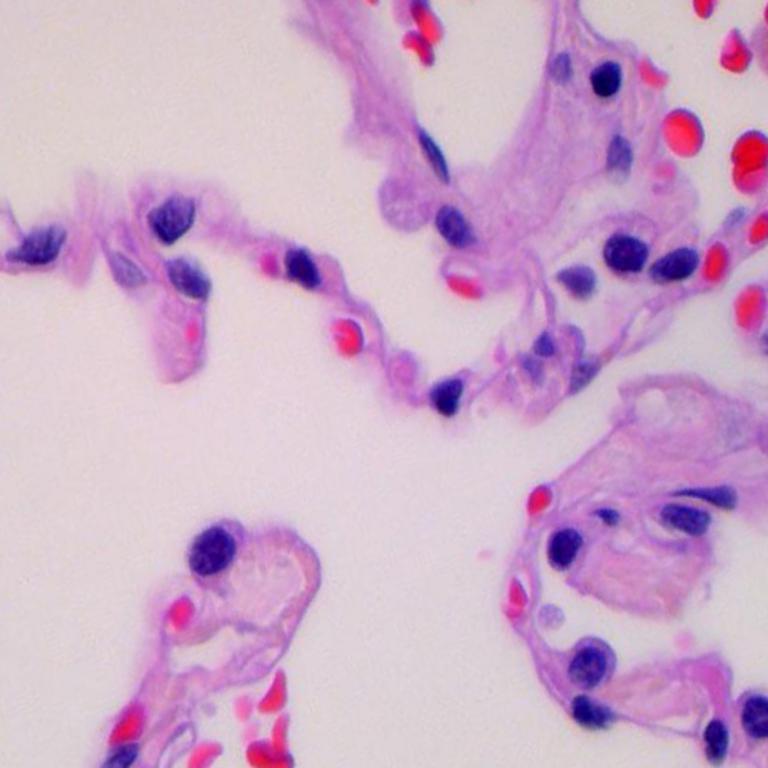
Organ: lung
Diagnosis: benign